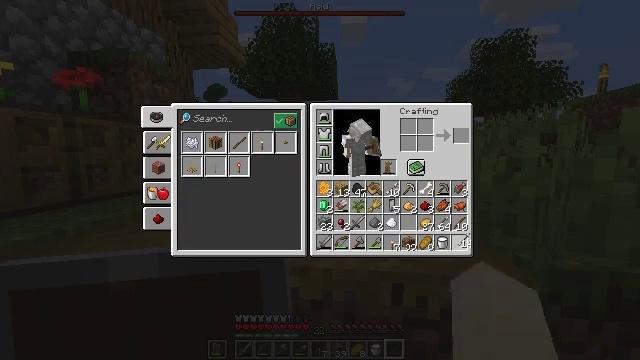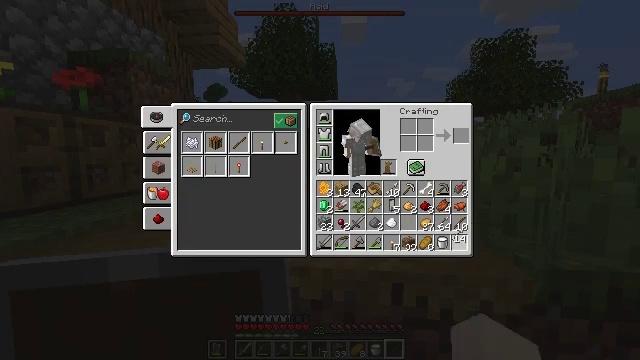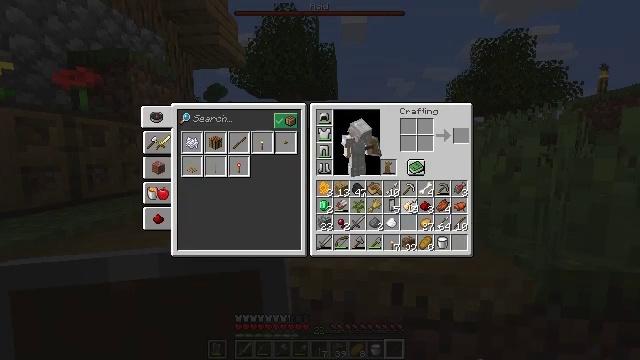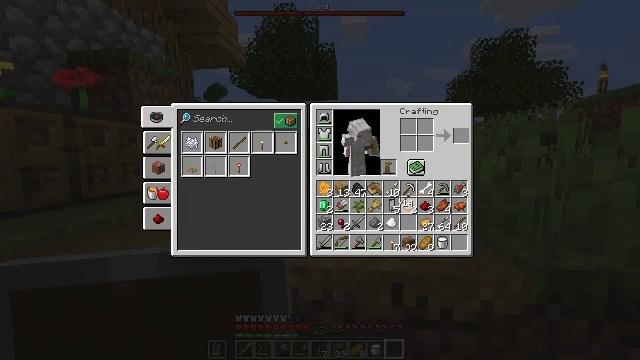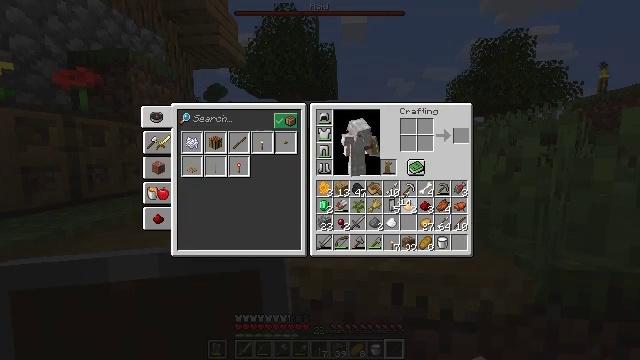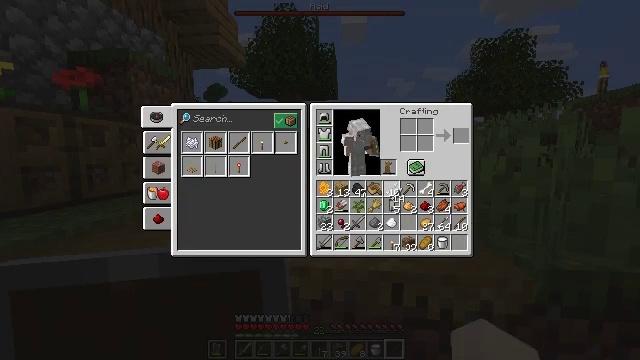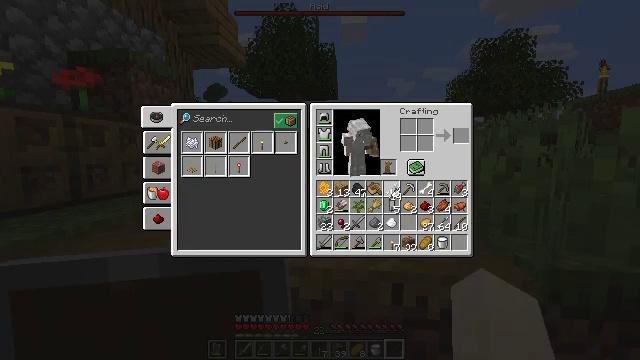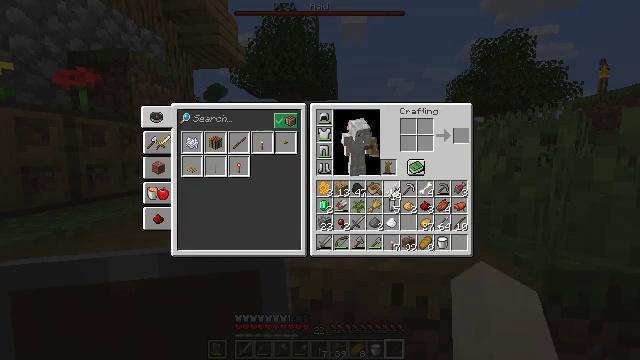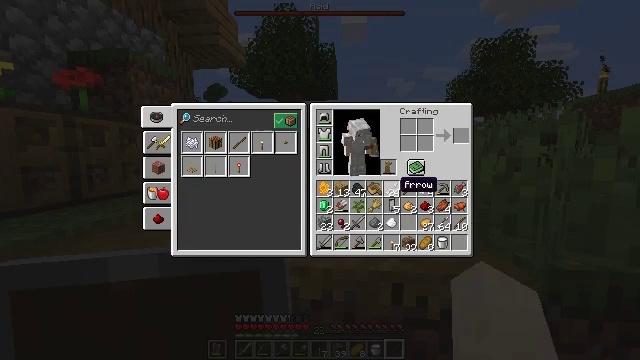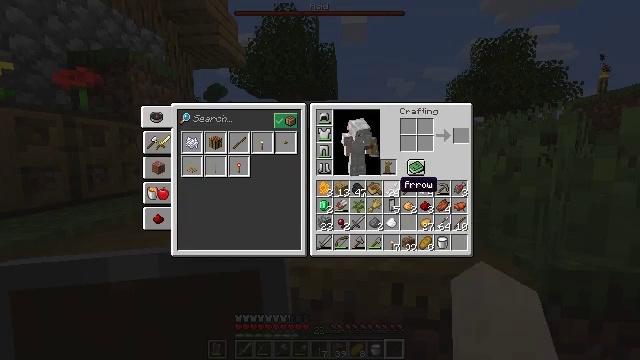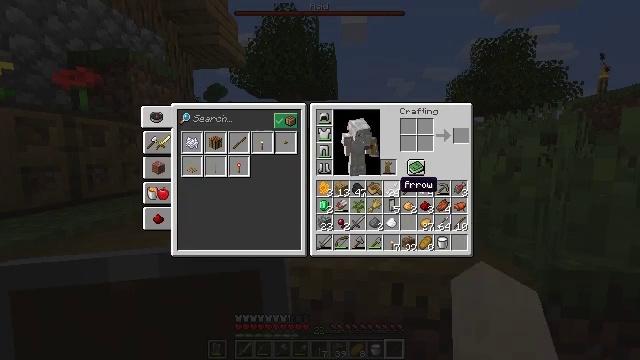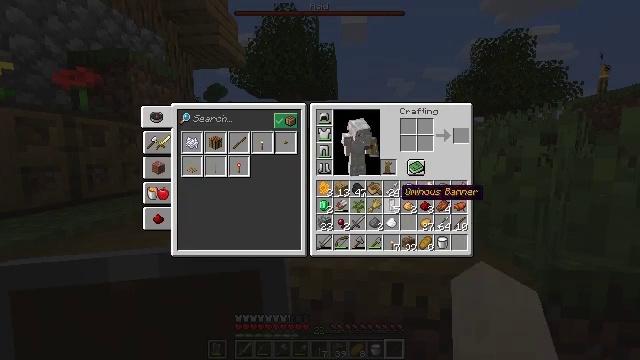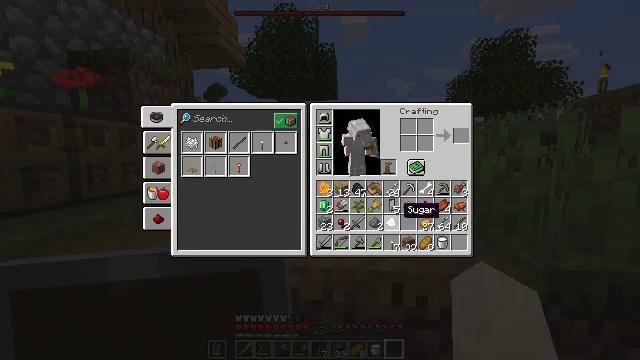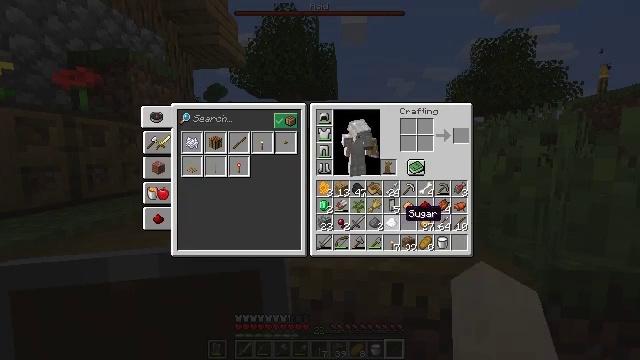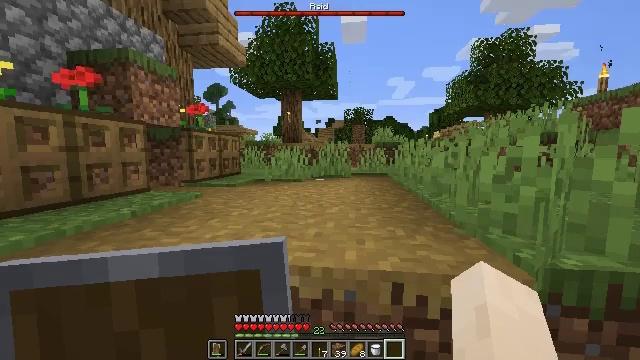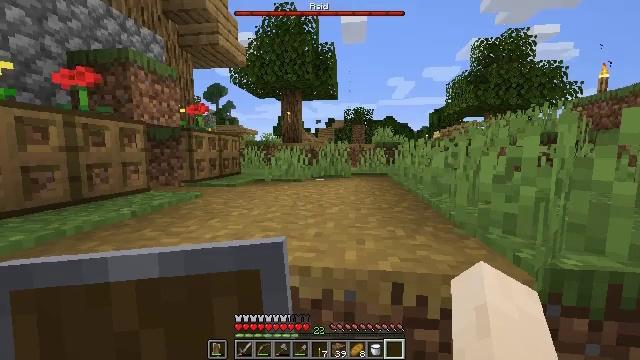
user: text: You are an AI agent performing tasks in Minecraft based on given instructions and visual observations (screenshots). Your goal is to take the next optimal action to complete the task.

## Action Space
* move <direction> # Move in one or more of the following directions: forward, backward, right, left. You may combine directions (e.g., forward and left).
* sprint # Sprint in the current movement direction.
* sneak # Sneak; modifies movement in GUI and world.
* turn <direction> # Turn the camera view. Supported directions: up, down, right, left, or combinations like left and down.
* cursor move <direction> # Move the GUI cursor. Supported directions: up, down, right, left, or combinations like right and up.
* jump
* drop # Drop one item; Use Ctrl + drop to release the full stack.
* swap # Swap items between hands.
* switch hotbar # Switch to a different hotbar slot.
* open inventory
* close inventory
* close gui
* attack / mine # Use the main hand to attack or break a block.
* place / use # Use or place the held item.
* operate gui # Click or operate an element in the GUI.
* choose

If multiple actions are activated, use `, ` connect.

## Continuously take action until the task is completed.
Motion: motion action
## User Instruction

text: Break down the oak fence.
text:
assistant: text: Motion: turn left
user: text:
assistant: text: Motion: turn left and up
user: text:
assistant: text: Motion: no_op
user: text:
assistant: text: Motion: no_op
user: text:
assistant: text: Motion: turn left
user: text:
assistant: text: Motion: no_op
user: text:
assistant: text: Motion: attack / mine
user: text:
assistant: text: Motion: no_op
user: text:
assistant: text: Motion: no_op
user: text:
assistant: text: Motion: no_op
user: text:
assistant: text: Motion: turn down
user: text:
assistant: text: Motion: turn down
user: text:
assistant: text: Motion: no_op
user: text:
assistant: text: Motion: no_op
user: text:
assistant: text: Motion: no_op
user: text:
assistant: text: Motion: move forward
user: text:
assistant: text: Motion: move forward
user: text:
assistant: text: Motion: move forward, turn right and down, jump
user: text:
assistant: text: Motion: move forward, jump
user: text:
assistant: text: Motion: move forward, jump
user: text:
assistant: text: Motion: move forward, turn left and up, jump
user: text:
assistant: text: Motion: move forward
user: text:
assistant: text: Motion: move forward
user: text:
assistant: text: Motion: move forward, sprint
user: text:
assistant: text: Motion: move forward, sprint, turn left
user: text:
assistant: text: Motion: move forward, sprint
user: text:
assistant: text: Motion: move forward
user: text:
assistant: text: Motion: move forward
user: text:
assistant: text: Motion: move forward
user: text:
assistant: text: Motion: move forward